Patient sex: M
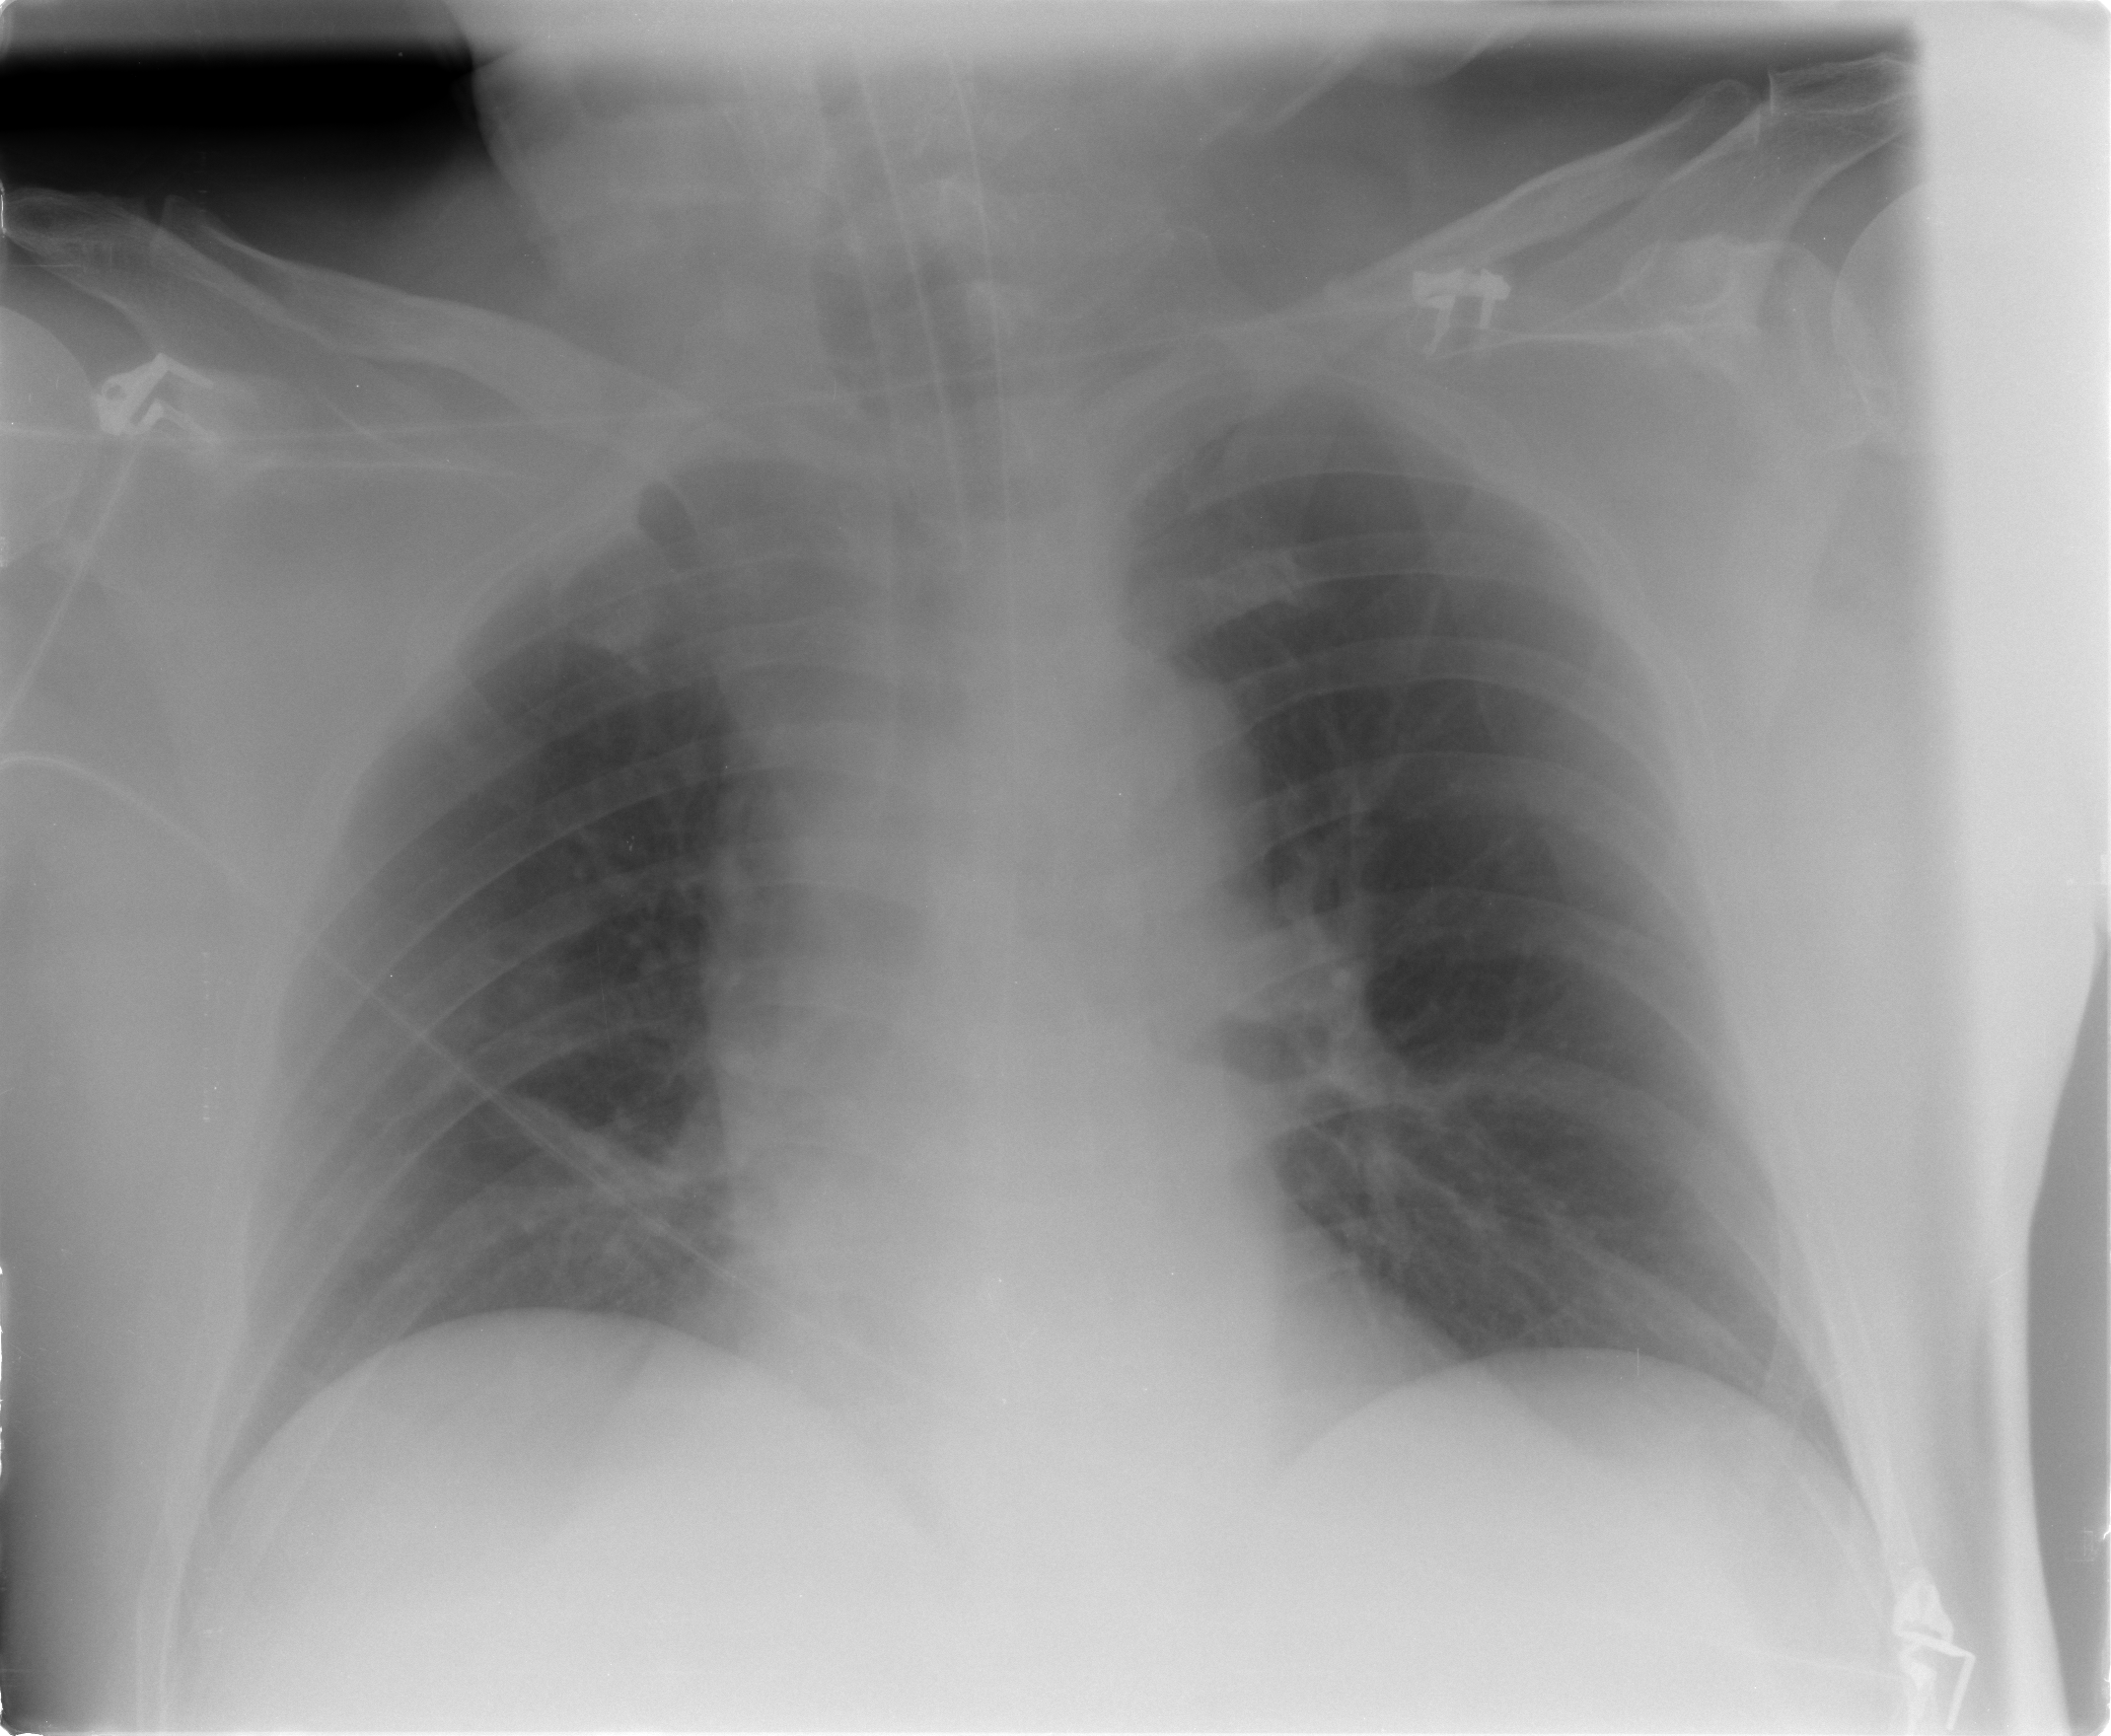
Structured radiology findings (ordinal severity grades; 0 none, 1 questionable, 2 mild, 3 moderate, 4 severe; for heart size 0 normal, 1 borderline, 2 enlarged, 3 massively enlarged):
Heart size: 0
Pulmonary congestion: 0
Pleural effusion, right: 0
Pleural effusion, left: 0
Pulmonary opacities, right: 1
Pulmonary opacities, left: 1
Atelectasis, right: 1
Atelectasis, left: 1